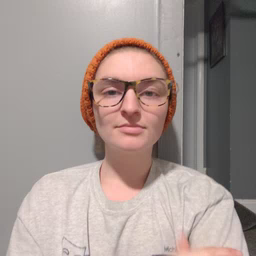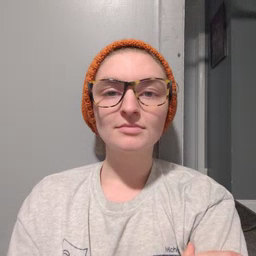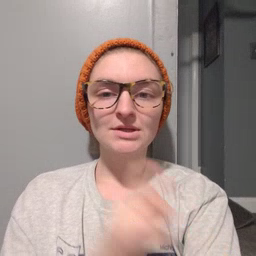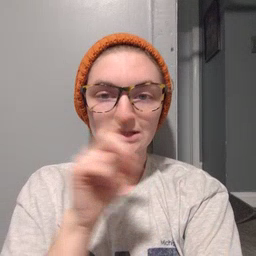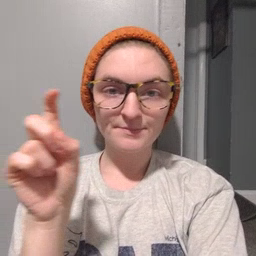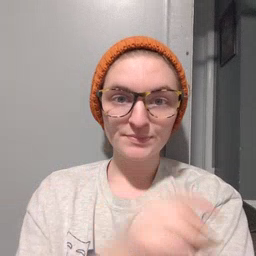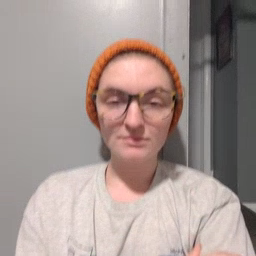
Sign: closet